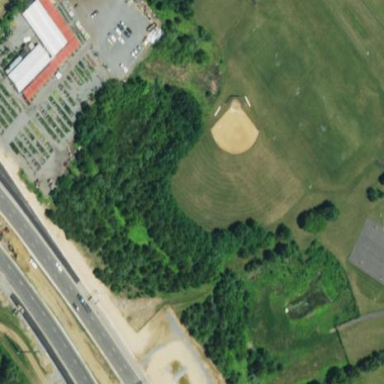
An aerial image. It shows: Baseball pitch for leisure and sports activities.